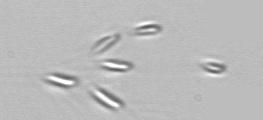
Label: Dinobryon